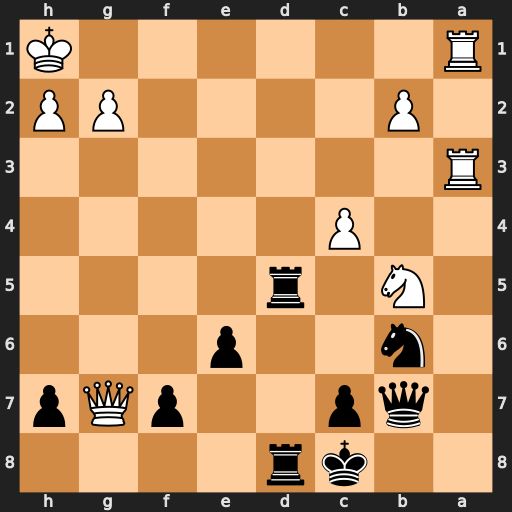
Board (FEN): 2kr4/1qp2pQp/1n2p3/1N1r4/2P5/R7/1P4PP/R6K
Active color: b
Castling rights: -
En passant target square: -
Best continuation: Rd1+ Rxd1 Rxd1#